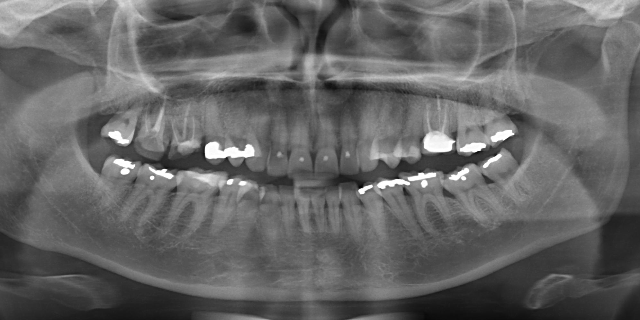
adult